Question: I tried attempting to achieve the below animation using 'UIViewAnimationOptionTransitionFlipFromTop', it doesn't work and changes the image in no time. Following is the code I used:
'''
[self.thanksButton setImage:[UIImage imageNamed:@"frame1_image"] forState:UIControlStateNormal];
[UIView animateWithDuration:3.0 delay:0 options:UIViewAnimationOptionTransitionFlipFromTop animations:^{
} completion:^(BOOL finished) {
[self.thanksButton setImage:[UIImage imageNamed:@"frame4_image"] forState:UIControlStateNormal];
}];
'''
Also tried splitting the images into four different frames and applying those images one by one using nested animation like this,
'''
[UIView animateWithDuration:3.0 animations:^{
[self.thanksButton setImage:[UIImage imageNamed:@"frame2_image"] forState:UIControlStateNormal];
} completion:^(BOOL finished) {
[UIView animateWithDuration:3.0 animations:^{
[self.thanksButton setImage:[UIImage imageNamed:@"frame3_image"] forState:UIControlStateNormal];
} completion:^(BOOL finished) {
[UIView animateWithDuration:3.0 animations:^{
[self.thanksButton setImage:[UIImage imageNamed:@"frame4_image"] forState:UIControlStateNormal];
} completion:^(BOOL finished) {
}];
}];
}];
'''
Please let me know what needs to be fixed here. Following is the animation:

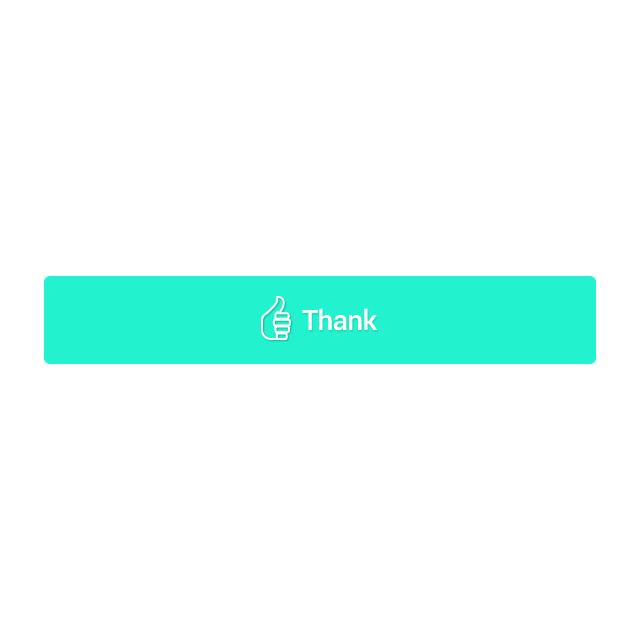
Answer: The setImage cannot be animated, just by putting in it the UIView animationblock, therefore the completionBlock doesn't not wait 3 seconds, but calls immediatly. To see an actual effect set some alpha on the self.thanksbutton like 0.3, 0.5, 1 ( i don't think it will look good, but you should see the effect)
Also, I would make 2 buttons so I could use the :
'''
[UIView transitionFromView:firstButton
toView:theOtherButton duration:0.3f
options:UIViewAnimationOptionTransitionFlipFromBottom
completion:^(BOOL finished) {
}];
'''